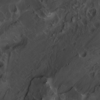
Label: not_dusty